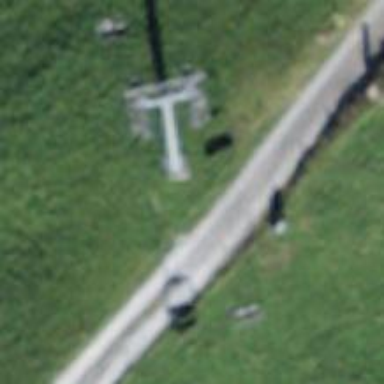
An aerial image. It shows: Pylon for aerialway.